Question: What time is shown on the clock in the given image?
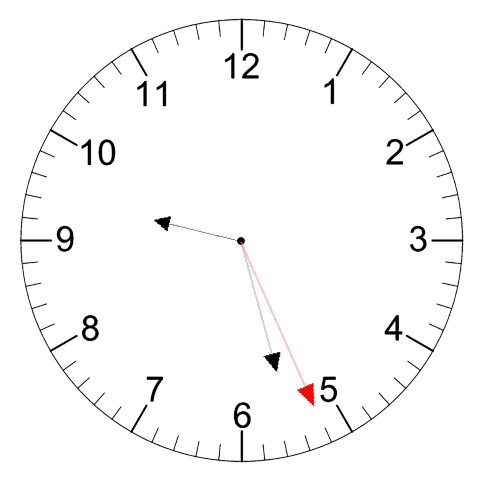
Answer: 09:27:26